Aerial crown-view tile of a tropical tree (Barro Colorado Island, Panama), acquired 20240813:
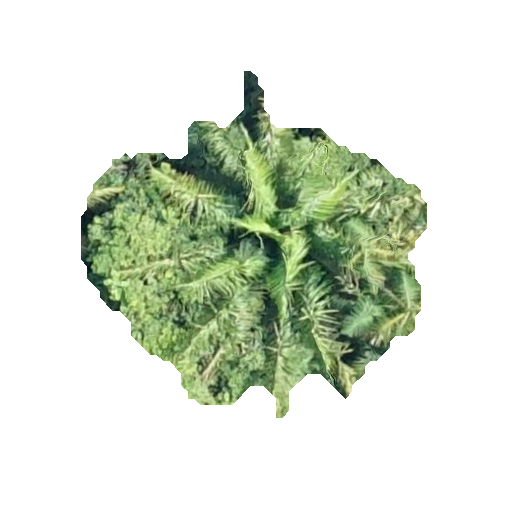
Species: Attalea butyracea
GBIF accepted scientific name: Attalea butyracea
Crown area: 111.025 m²